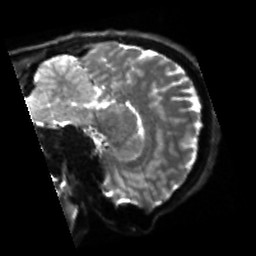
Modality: sbref
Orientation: sagittal
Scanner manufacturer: siemens
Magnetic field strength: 3 T
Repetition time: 4 s
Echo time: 0.0594 s